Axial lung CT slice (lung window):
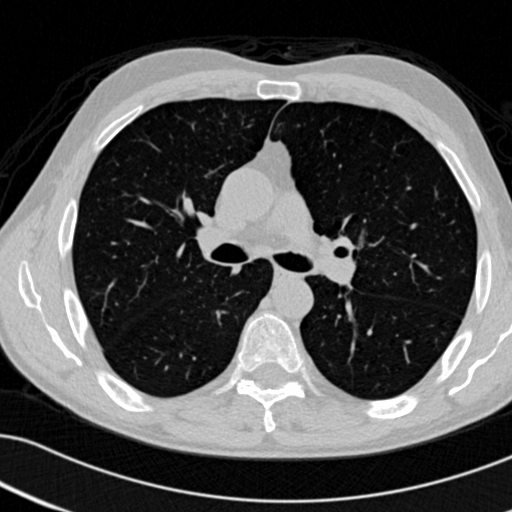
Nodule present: no